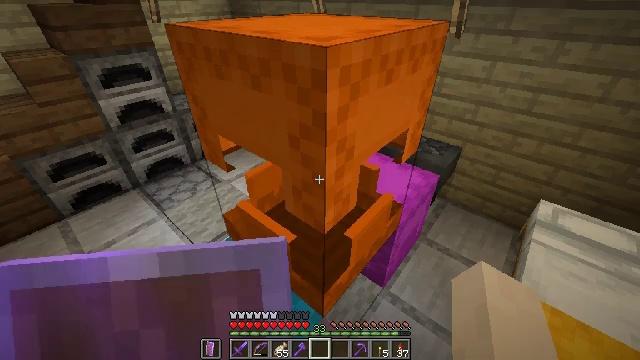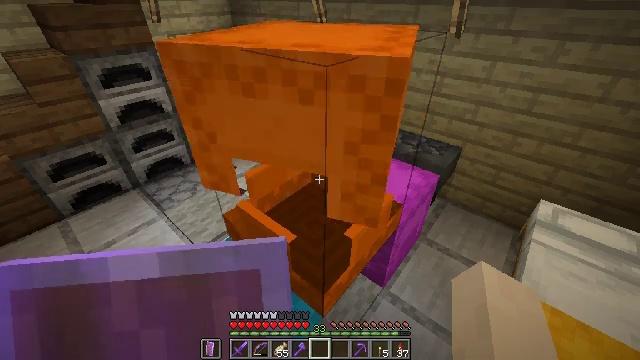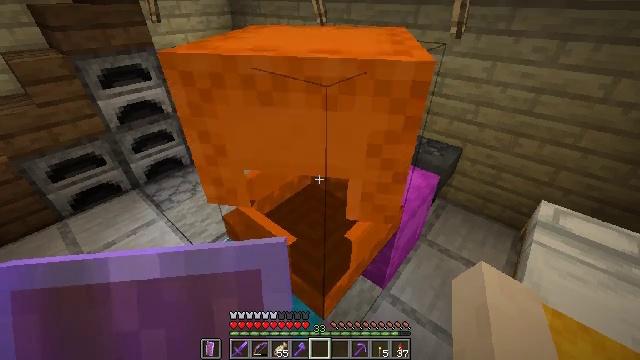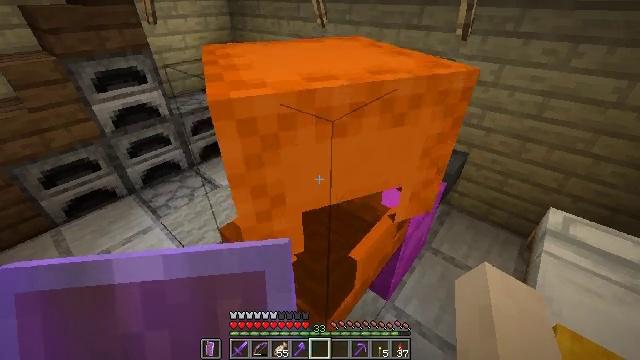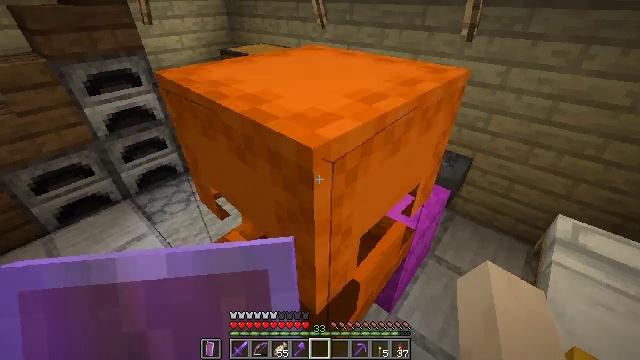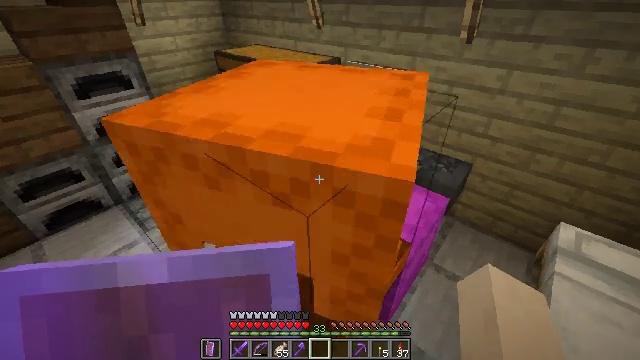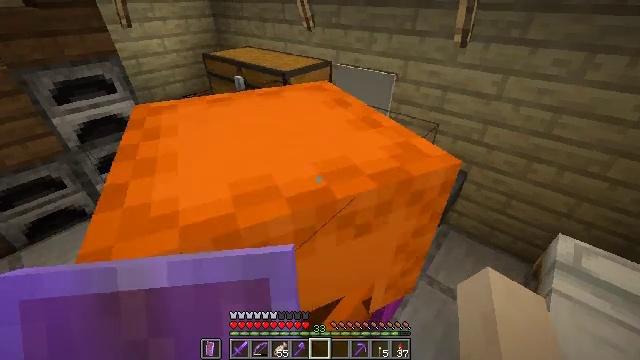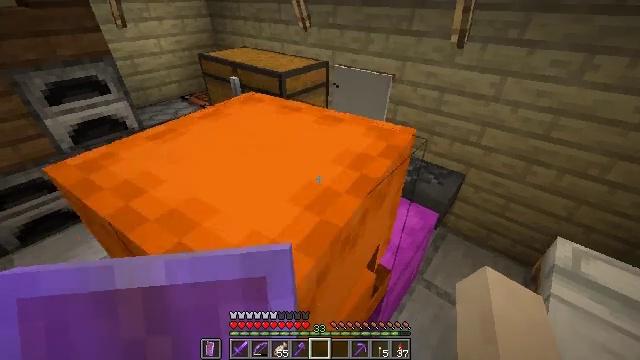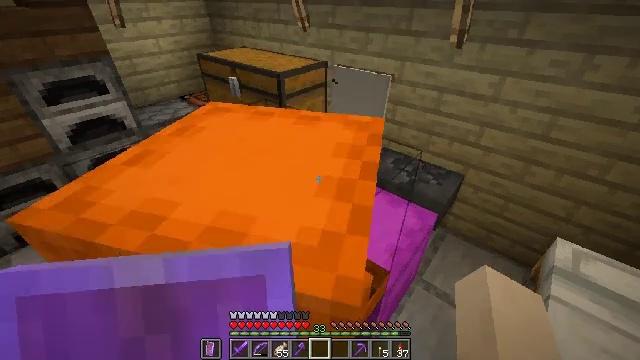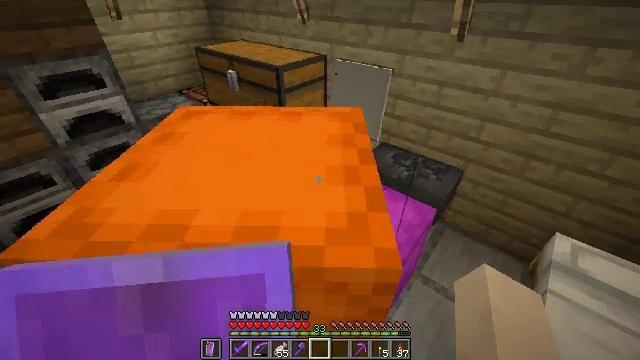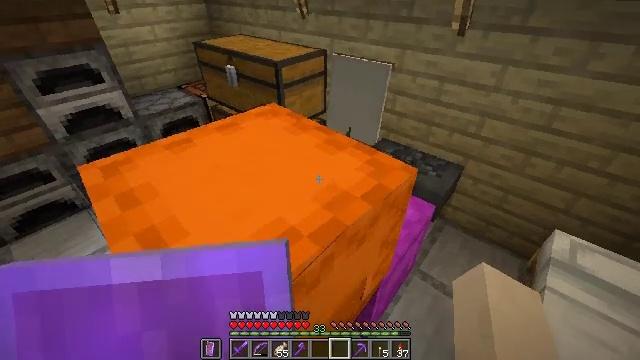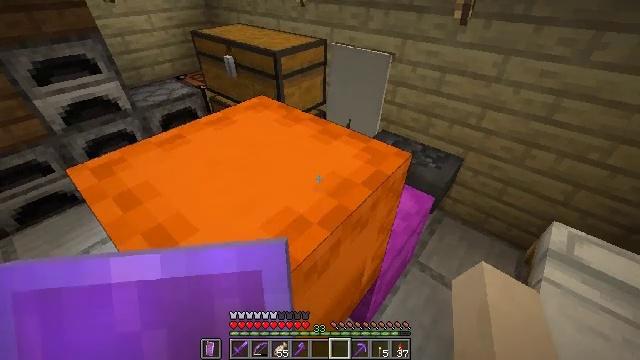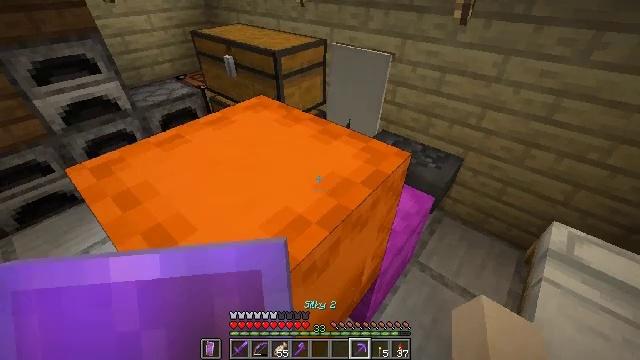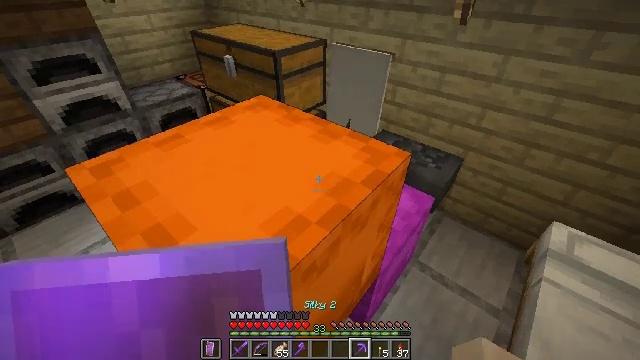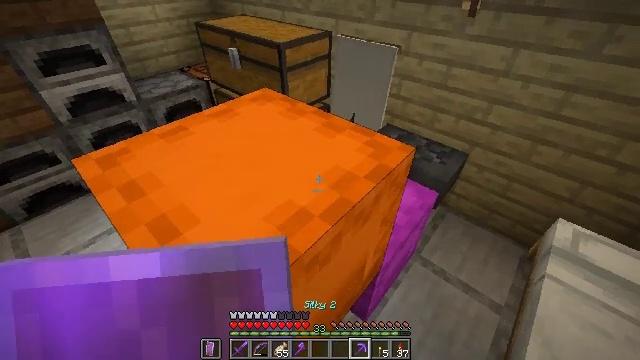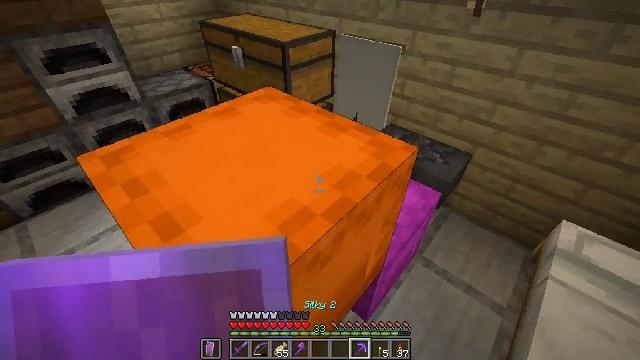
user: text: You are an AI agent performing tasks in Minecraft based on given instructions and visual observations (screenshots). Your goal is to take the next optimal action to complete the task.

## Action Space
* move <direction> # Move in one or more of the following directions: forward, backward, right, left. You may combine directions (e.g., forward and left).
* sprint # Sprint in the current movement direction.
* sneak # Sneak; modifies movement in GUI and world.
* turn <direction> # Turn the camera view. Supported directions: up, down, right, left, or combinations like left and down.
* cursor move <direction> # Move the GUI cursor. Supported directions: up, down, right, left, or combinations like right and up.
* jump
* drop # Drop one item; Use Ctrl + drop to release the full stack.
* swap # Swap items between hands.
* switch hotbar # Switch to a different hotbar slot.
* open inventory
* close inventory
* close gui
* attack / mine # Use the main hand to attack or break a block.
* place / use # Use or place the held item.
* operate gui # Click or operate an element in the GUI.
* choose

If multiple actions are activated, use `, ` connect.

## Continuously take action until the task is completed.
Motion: motion action
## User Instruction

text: Harvest the orange shulker box.
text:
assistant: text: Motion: no_op
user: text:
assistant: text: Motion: move forward
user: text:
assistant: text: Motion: move forward
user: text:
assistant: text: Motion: move forward
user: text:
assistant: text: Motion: move forward
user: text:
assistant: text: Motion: no_op
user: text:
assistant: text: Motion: no_op
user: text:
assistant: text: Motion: no_op
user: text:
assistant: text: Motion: turn down
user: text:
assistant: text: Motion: no_op
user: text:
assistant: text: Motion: turn down
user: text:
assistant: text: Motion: no_op
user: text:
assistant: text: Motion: no_op
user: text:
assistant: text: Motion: turn left and down
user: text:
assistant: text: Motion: no_op
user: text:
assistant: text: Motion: no_op
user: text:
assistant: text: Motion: no_op
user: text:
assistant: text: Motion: turn left and down
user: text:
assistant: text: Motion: no_op
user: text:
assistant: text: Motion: no_op
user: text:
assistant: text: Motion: turn down, attack / mine
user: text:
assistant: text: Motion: turn left and down, attack / mine
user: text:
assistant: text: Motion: attack / mine
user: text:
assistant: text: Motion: attack / mine
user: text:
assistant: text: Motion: no_op
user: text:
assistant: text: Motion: no_op
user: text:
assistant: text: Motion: no_op